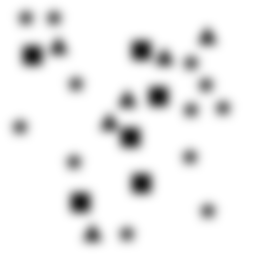
Squares: 6
Triangles: 6
Stars: 12
Total shapes: 24